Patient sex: M
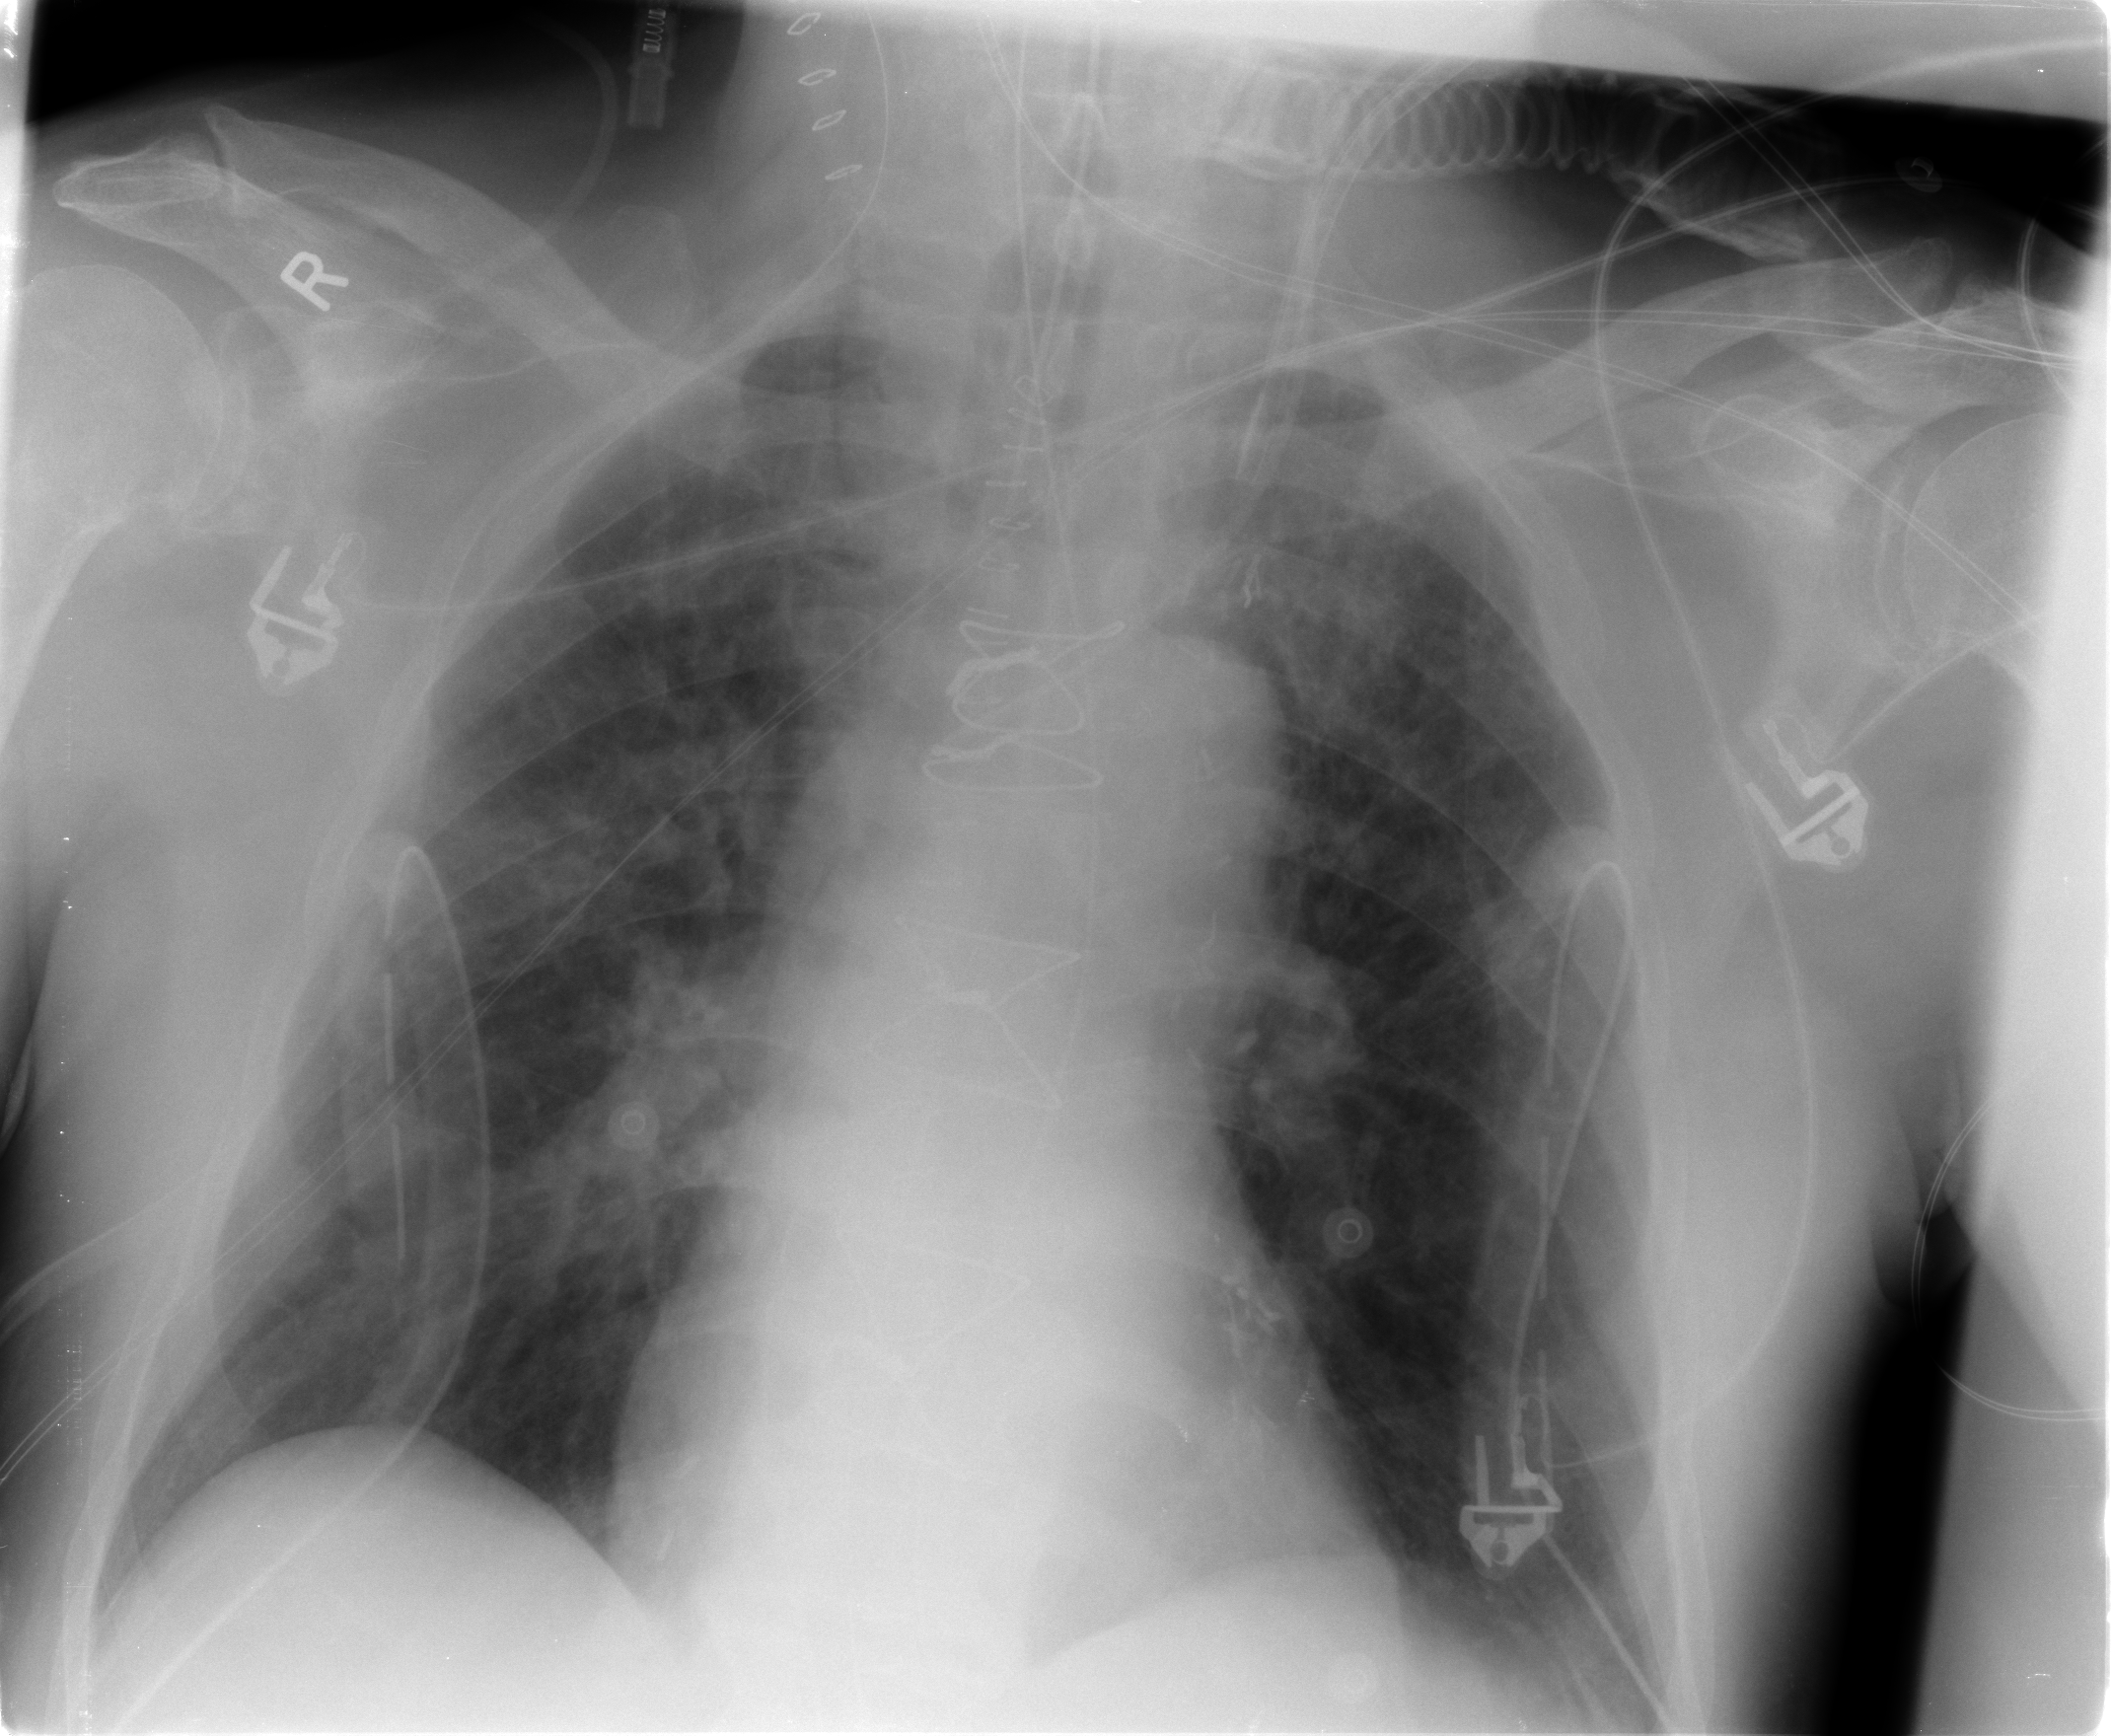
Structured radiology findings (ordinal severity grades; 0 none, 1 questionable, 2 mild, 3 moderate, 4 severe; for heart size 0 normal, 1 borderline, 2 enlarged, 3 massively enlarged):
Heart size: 0
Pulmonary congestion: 2
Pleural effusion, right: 0
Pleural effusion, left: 0
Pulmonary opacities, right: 0
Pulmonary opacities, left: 0
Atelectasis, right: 0
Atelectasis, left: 0